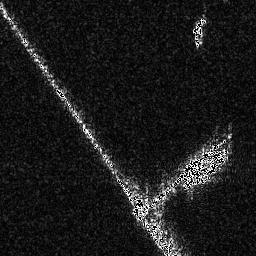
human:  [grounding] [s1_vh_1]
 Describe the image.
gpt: In the satellite image, there is  <ref>1 small ship </ref> <box>[[75, 8, 78, 18, 0]]</box> located at top right,  <ref>1 large ship </ref> <box>[[69, 56, 89, 73, 0]]</box> located at right.